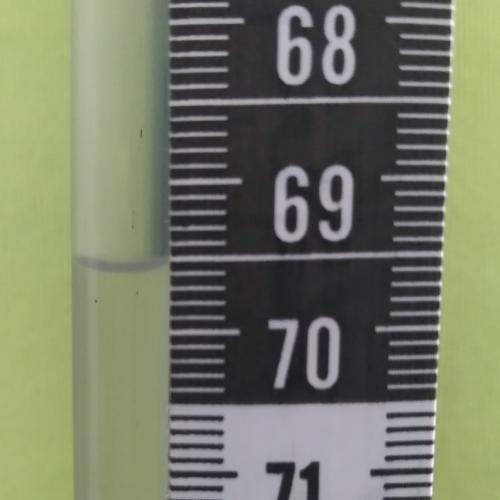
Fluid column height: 69.6 cm